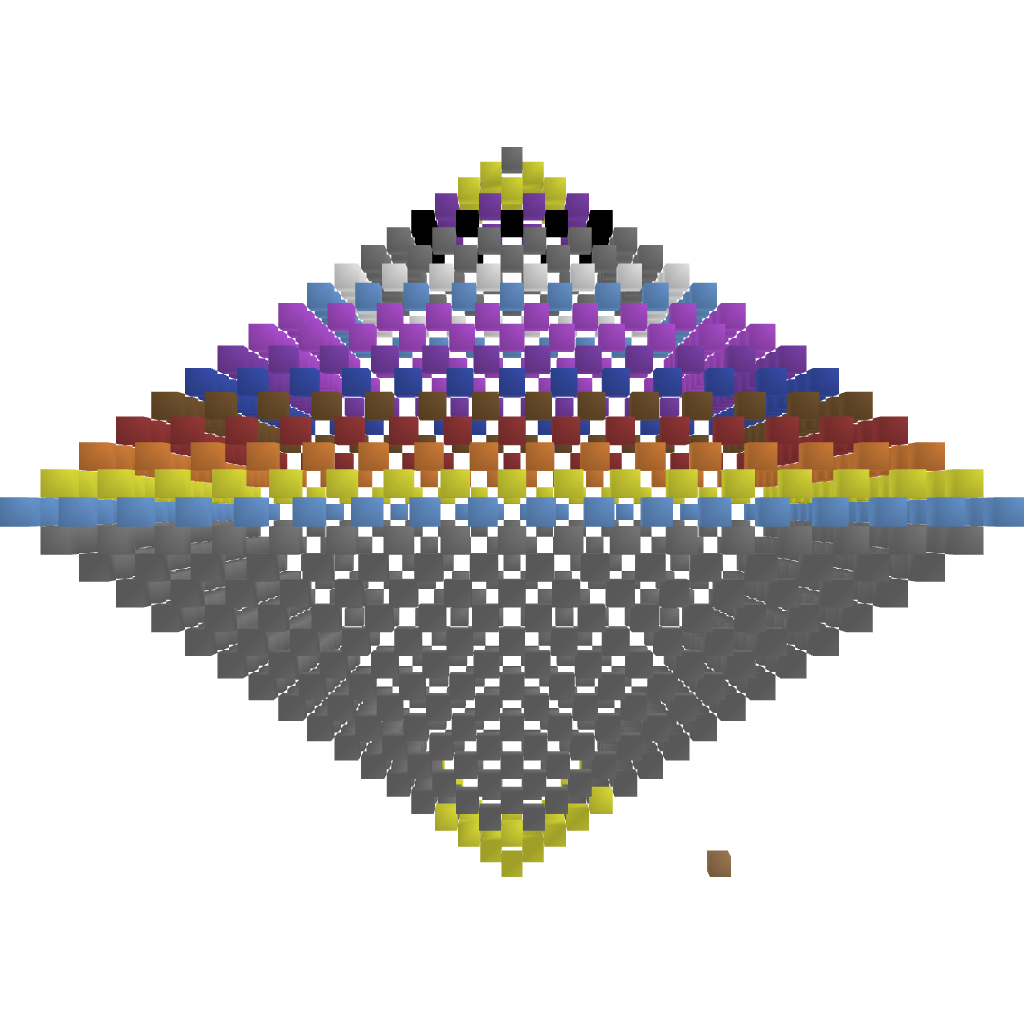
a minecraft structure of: Artistic Rainbow Pyramid lot of open space 2 sided pyramid only upper half has rainbow colors total height of around 36 blocks